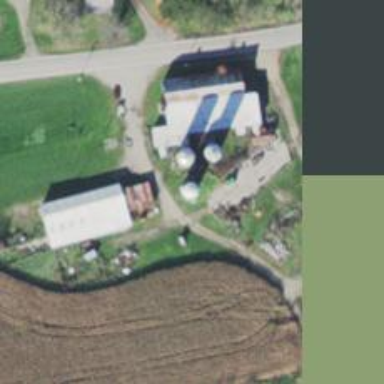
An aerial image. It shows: Silo structure.